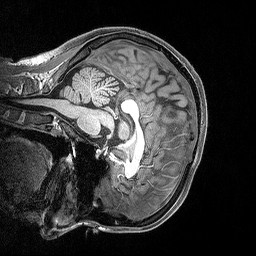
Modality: T1w
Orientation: sagittal
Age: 55
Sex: female
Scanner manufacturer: siemens
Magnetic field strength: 3 T
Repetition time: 2.3 s
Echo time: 0.00298 s